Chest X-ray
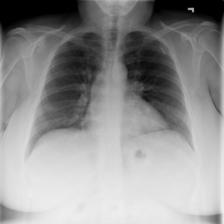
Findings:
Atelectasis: positive
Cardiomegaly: negative
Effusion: negative
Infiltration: negative
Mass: negative
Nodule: negative
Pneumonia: negative
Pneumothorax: negative
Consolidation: negative
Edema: negative
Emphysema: negative
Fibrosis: negative
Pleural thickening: negative
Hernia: negative